Question: In my Mercurial repository I have a situation where a single file is always being updated on every merge. It's a complex situation (which I'll try and explain) and I'm not sure this question is going to get a good reception...
I have two main branches, 'Development' and 'Master'... where all changes in 'Development' are merged into 'Master' on release, and the 'Master' branch is tagged with version number accordingly.
A couple of months ago I renamed a file in the 'Development' branch (from 'ViewOffer.aspx' / '.aspx.vb' / '.aspx.designer.vb' to 'MakeOffer.aspx' / etc) for naming consistency. That renamed set of changes was committed into the repo.
In order to safe-guard any instances where the 'ViewOffer.aspx' was called (via bookmarks, etc) I created a new 'ViewOffer.aspx' with a very simple redirect to 'MakeOffer.aspx' and committed that to the repo.
After it was released, I merged the 'Development' branch into the 'Master' as per usual... but it is only now that I've noticed that every time I now merge from 'Development' to 'Master' it updates the 'ViewOffer.aspx'.
I realise this isn't a big issue, as the file is exactly as it should be... but it annoys me that the file keeps updating.
Is there any way that I can stop it updating each and every time I do a merge?
---
Here is a shot from TortoiseHG showing the last merge to take place...

You can see that 'ViewOffer.aspx' has been merged, despite the fact the file hasn't been touched for over 2 months. (And there have been a lot of merges in that time.)
There is something that has gone wrong due to the renaming of the 'ViewOffer.aspx' to 'MakeOffer.aspx' and the creation of a new 'ViewOffer.aspx'.
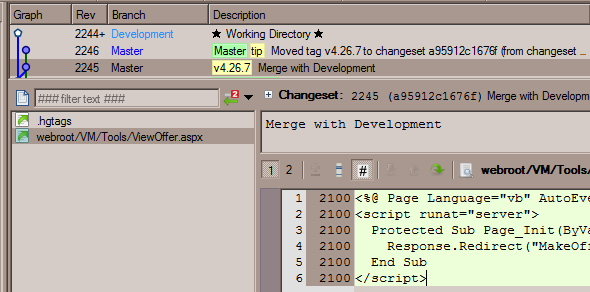
Answer: After a lot of playing, I've finally resolved it... although I'm still totally at a loss to explain why it happened in the first place.
The way I did it was the following...
- 'Development'- 'ViewOffer.aspx'- 'Master'- 'ViewOffer.aspx'- 'Development''Master'
> remote changed ViewOffer.aspx which local deleted use (c)hanged version or leave (d)eleted
- 'changed'
Now when I 'update' between 'Master' and 'Development' the only file to update is the '.hgtags' (as expected).
And when I make any change and merge 'Development' into 'Master' the 'ViewOffer.aspx' is no longer listed as one of the files.